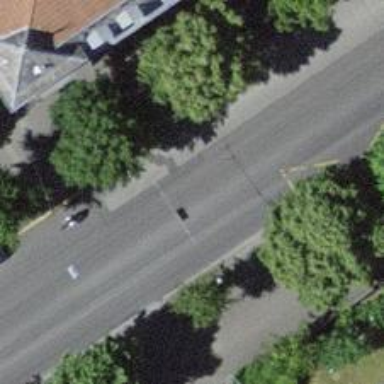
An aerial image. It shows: Trolleybus stop position for public transport.